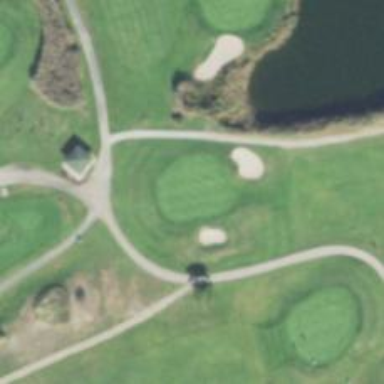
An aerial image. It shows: View of golf hole.